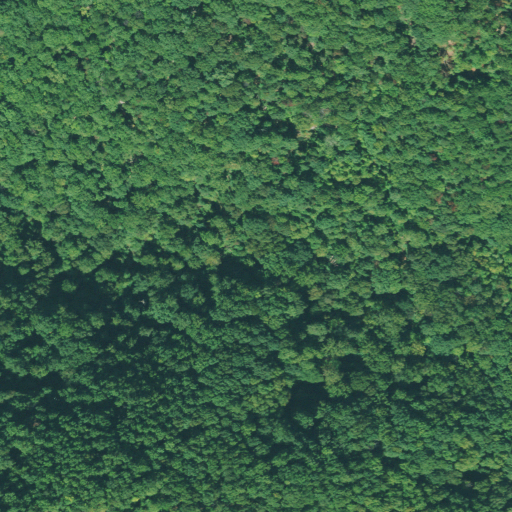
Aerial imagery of gap in South Carolina named Lays Gap containing deciduous forest and mixed forest